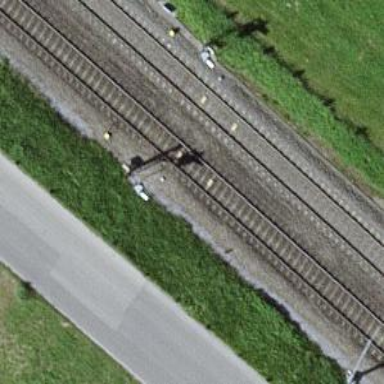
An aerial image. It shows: Railway signal.